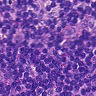
Metastatic tissue present: no